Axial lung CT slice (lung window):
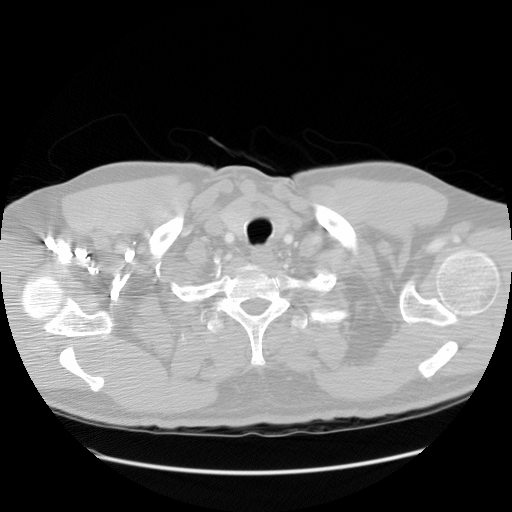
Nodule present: no